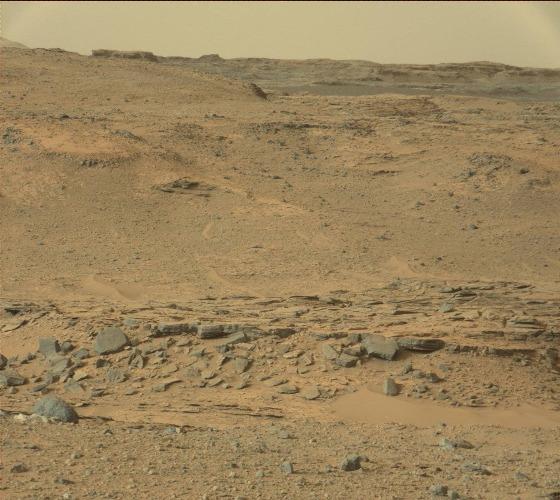
Terrain classes present: Bedrock, Gravel / Sand / Soil, Rock, Sky / Distant Mountains